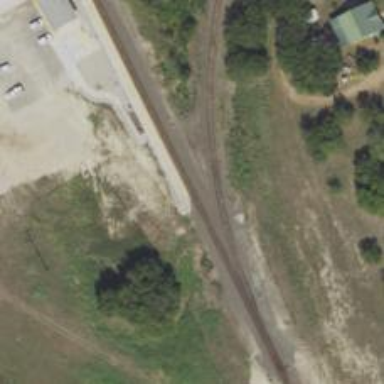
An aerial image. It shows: Railway track.